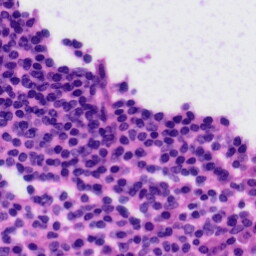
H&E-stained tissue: Tonsil